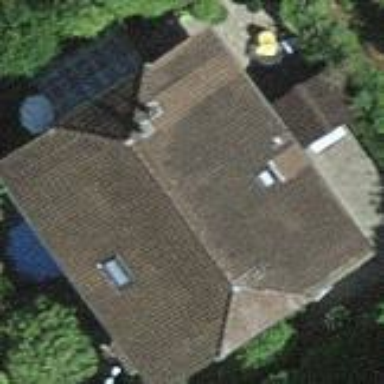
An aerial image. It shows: Simple and straightforward house.